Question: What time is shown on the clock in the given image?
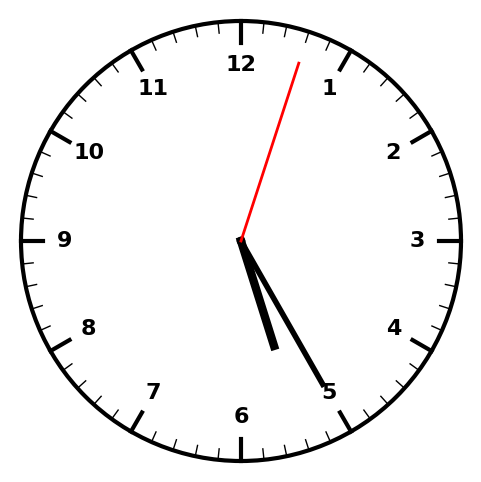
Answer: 05:25:03